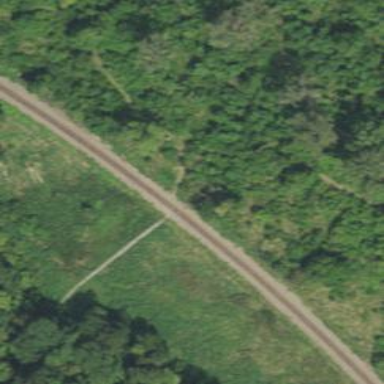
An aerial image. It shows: Path with excellent trail visibility.